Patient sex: M
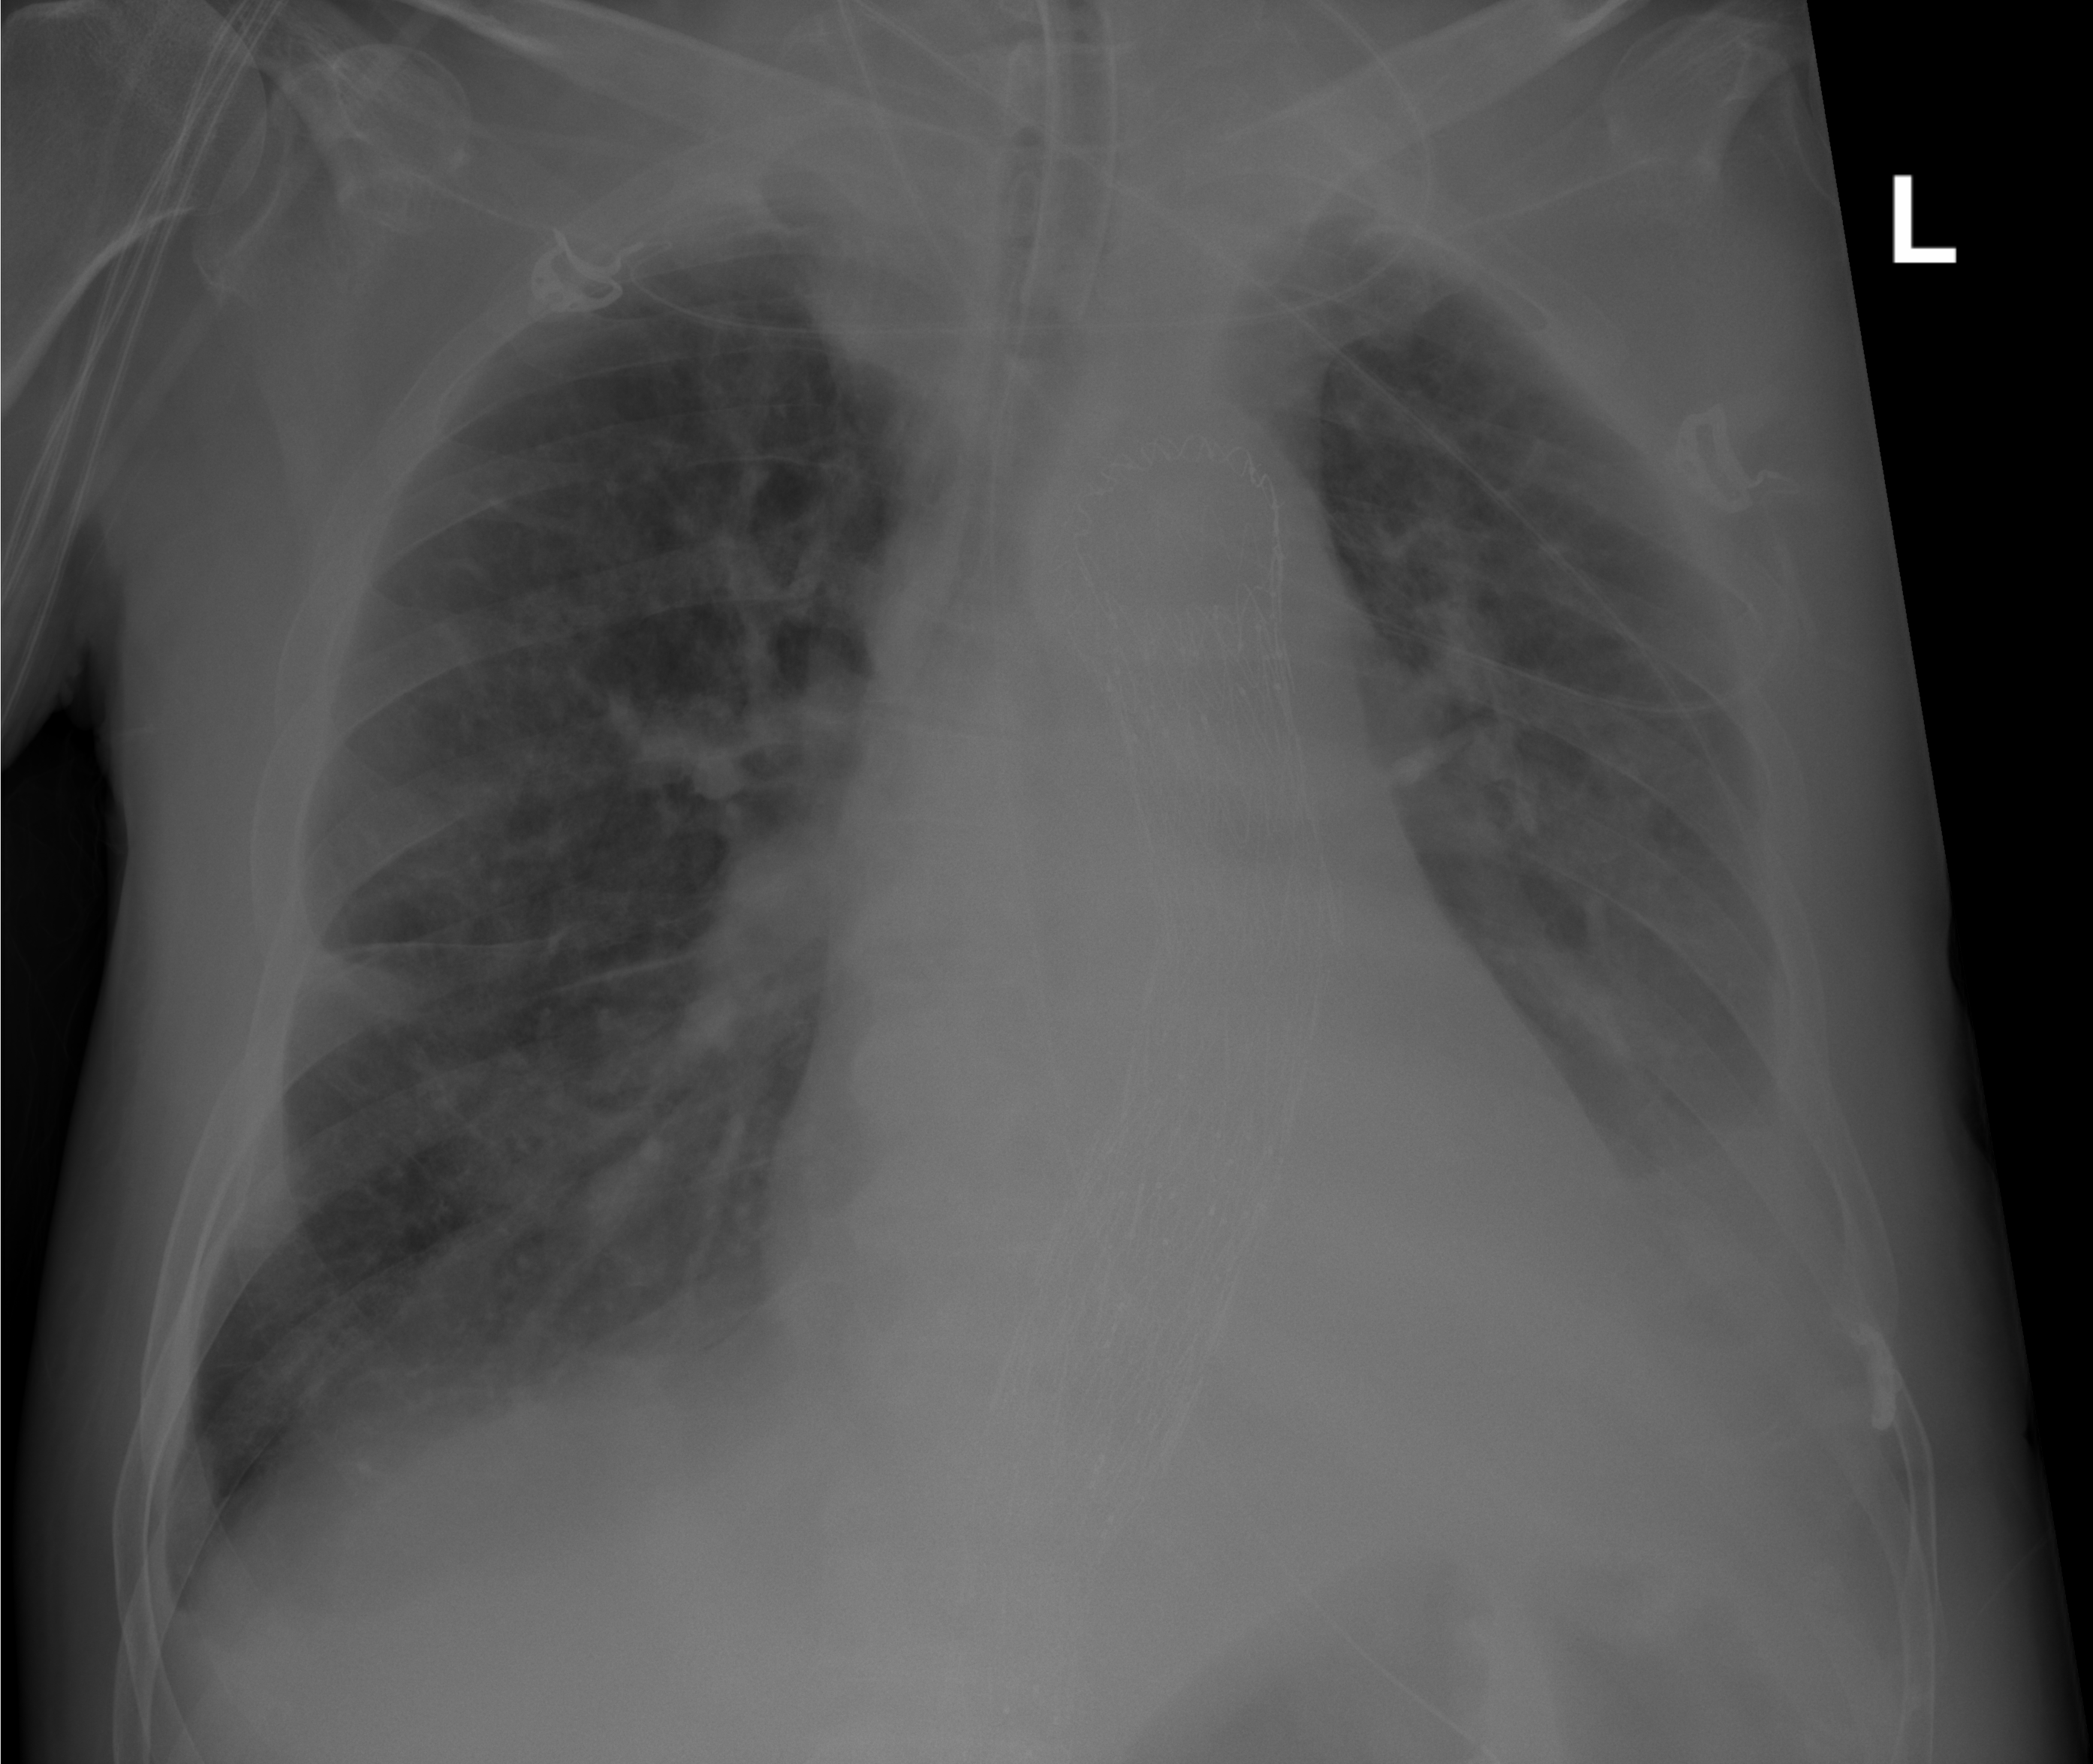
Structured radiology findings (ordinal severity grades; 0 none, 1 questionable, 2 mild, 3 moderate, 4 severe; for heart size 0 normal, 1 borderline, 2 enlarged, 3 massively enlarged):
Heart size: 1
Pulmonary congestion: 2
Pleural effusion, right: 1
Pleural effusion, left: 2
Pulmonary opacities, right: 2
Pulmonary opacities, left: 2
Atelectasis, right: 2
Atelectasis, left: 2